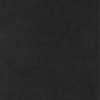
Label: not_dusty